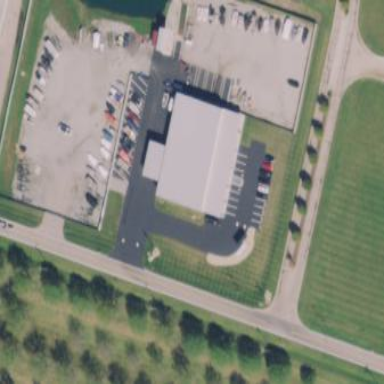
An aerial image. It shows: Building with boat shop inside.